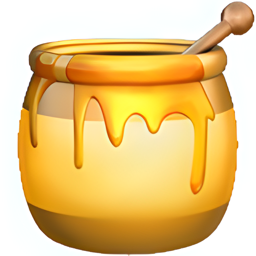
Name: honey pot
Emoji: 🍯
Group: Food & Drink
Sub-group: food-sweet